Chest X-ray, AP view. Patient: 56 years old, sex F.
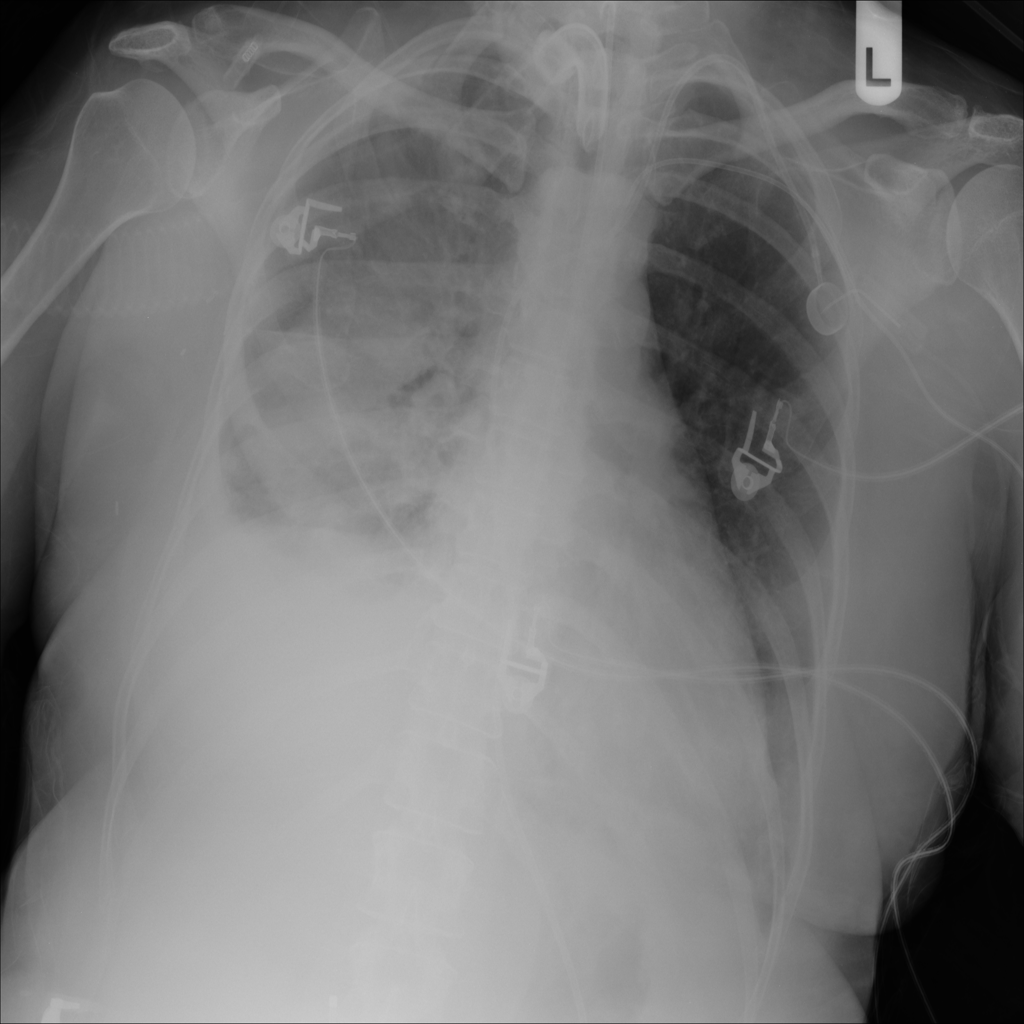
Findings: Infiltration